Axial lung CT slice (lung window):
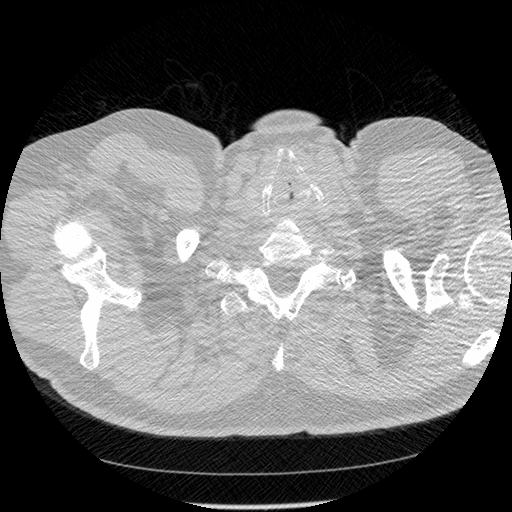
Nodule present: no